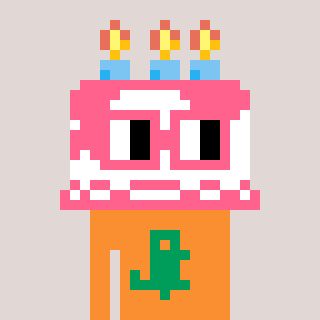
a pixel art character with square pink glasses, a cake-shaped head and a orange-colored body on a warm background